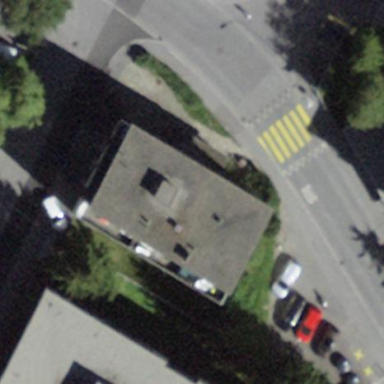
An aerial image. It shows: Building with flat roof.